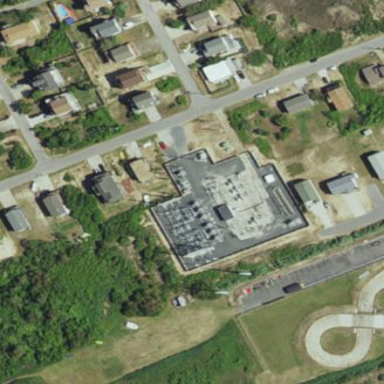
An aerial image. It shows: Distribution level power substation surrounded by fence.